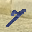
Label: 7